Question: I'm trying to create a custom table view cell from a nib. I'm referring to this article <URL>. I'm facing two issues.
I created a .xib file with a UITableViewCell object dragged on to it. I created a subclass of 'UITableViewCell' and set it as the cell's class and as the reusable identifier.
'''
import UIKit
class CustomOneCell: UITableViewCell {
@IBOutlet weak var middleLabel: UILabel!
@IBOutlet weak var leftLabel: UILabel!
@IBOutlet weak var rightLabel: UILabel!
required init(coder aDecoder: NSCoder!) {
super.init(coder: aDecoder)
}
override init(style: UITableViewCellStyle, reuseIdentifier: String!) {
super.init(style: style, reuseIdentifier: reuseIdentifier)
}
override func awakeFromNib() {
super.awakeFromNib()
// Initialization code
}
override func setSelected(selected: Bool, animated: Bool) {
super.setSelected(selected, animated: animated)
// Configure the view for the selected state
}
}
'''
In the UITableViewController I have this code,
'''
import UIKit
class ViewController: UITableViewController, UITableViewDataSource, UITableViewDelegate {
var items = ["Item 1", "Item2", "Item3", "Item4"]
override func viewDidLoad() {
super.viewDidLoad()
}
// MARK: - UITableViewDataSource
override func tableView(tableView: UITableView!, numberOfRowsInSection section: Int) -> Int {
return items.count
}
override func tableView(tableView: UITableView!, cellForRowAtIndexPath indexPath: NSIndexPath!) -> UITableViewCell! {
let identifier = "Cell"
var cell: CustomOneCell! = tableView.dequeueReusableCellWithIdentifier(identifier) as? CustomOneCell
if cell == nil {
tableView.registerNib(UINib(nibName: "CustomCellOne", bundle: nil), forCellReuseIdentifier: identifier)
cell = tableView.dequeueReusableCellWithIdentifier(identifier) as? CustomOneCell
}
return cell
}
}
'''
This code complies with no errors but when I run it in the simulator, it looks like this.

In the UITableViewController in the storyboard I haven't done anything to the cell. Blank identifier and no subclass. I tried adding the identifier to the prototype cell and ran it again but I get the same result.
Another error I faced is, when I tried to implement the following method in the UITableViewController.
'''
override func tableView(tableView: UITableView!, willDisplayCell cell: CustomOneCell!, forRowAtIndexPath indexPath: NSIndexPath!) {
cell.middleLabel.text = items[indexPath.row]
cell.leftLabel.text = items[indexPath.row]
cell.rightLabel.text = items[indexPath.row]
}
'''
As shown in the article I mentioned I changed the 'cell' parameter's type form 'UITableViewCell' to 'CustomOneCell' which is my subclass of UITableViewCell. But I get the following error,
Anyone have any idea how to resolve these errors? These seemed to work fine in Objective-C.
Thank you.
EDIT: I just noticed if I change the simulator's orientation to landscape and turn it back to portrait, the cells appear! I still couldn't figure out what's going on. I uploaded an Xcode project <URL> demonstrating the problem if you have time for a quick look.
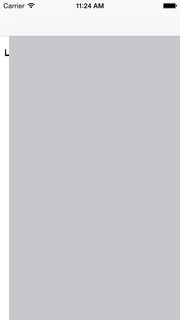
Answer: With Swift 5 and iOS 12.2, you should try the following code in order to solve your problem:
'''
import UIKit
class CustomCell: UITableViewCell {
// Link those IBOutlets with the UILabels in your .XIB file
@IBOutlet weak var middleLabel: UILabel!
@IBOutlet weak var leftLabel: UILabel!
@IBOutlet weak var rightLabel: UILabel!
}
'''
'''
import UIKit
class TableViewController: UITableViewController {
let items = ["Item 1", "Item2", "Item3", "Item4"]
override func viewDidLoad() {
super.viewDidLoad()
tableView.register(UINib(nibName: "CustomCell", bundle: nil), forCellReuseIdentifier: "CustomCell")
}
// MARK: - UITableViewDataSource
override func tableView(_ tableView: UITableView, numberOfRowsInSection section: Int) -> Int {
return items.count
}
override func tableView(_ tableView: UITableView, cellForRowAt indexPath: IndexPath) -> UITableViewCell {
let cell = tableView.dequeueReusableCell(withIdentifier: "CustomCell", for: indexPath) as! CustomCell
cell.middleLabel.text = items[indexPath.row]
cell.leftLabel.text = items[indexPath.row]
cell.rightLabel.text = items[indexPath.row]
return cell
}
}
'''
---
The image below shows a set of constraints that work with the provided code without any constraints ambiguity message from Xcode:
<URL>